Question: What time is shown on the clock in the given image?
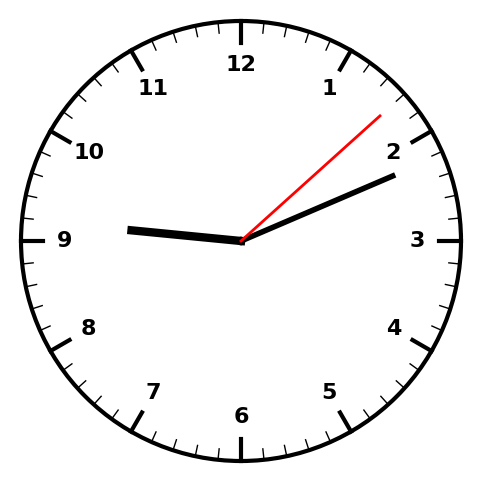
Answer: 09:11:08